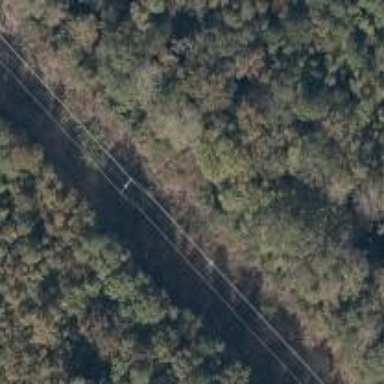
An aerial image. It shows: Power pole.